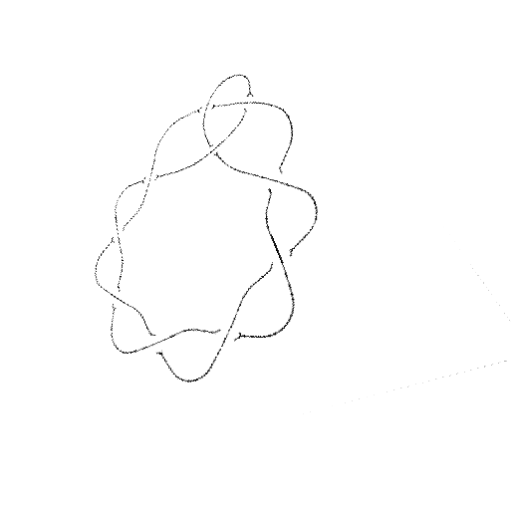
Crossing number: 10